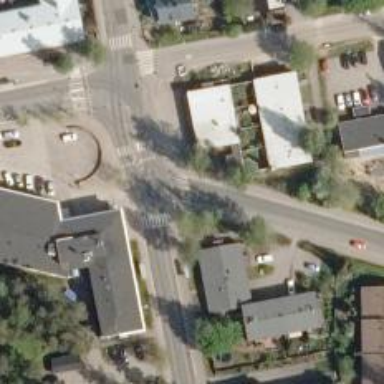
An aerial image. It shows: Road with "give way" sign.